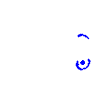
Particle: proton